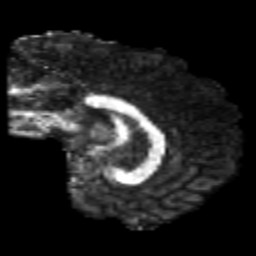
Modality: FA
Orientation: sagittal
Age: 22
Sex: male
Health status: healthy
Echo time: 0.074 s